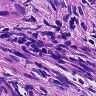
Metastatic tissue present: yes